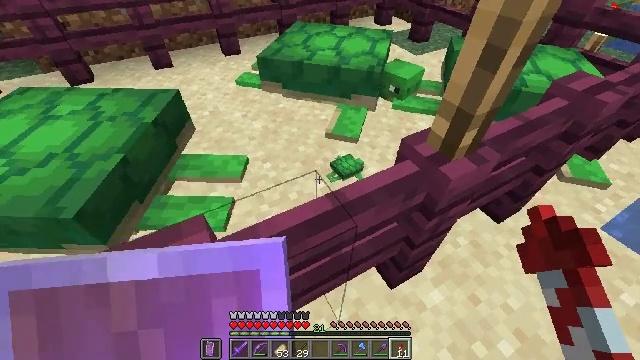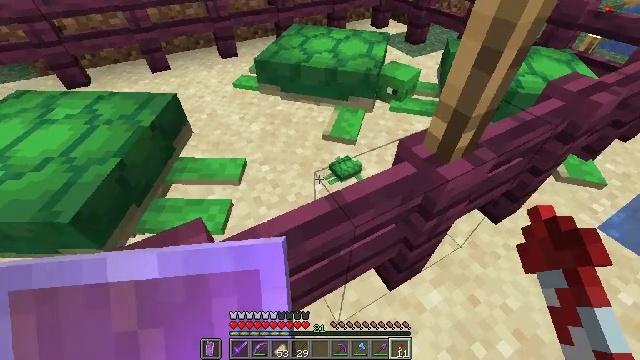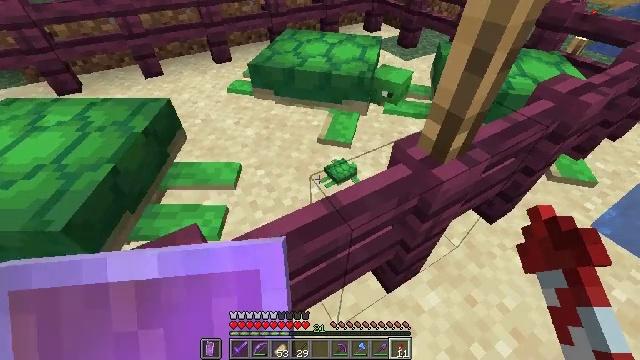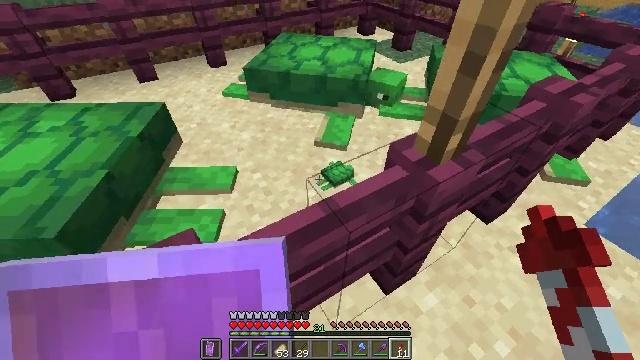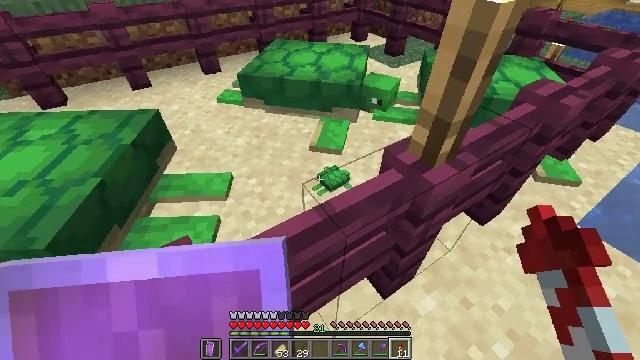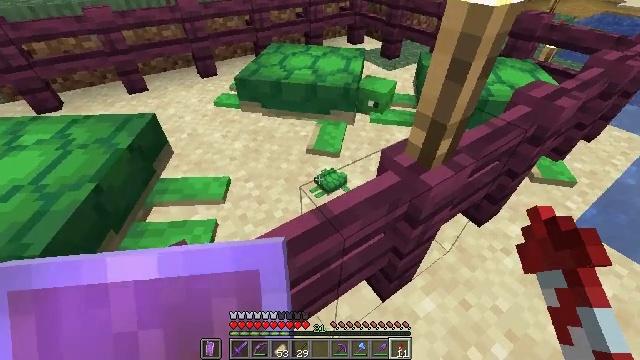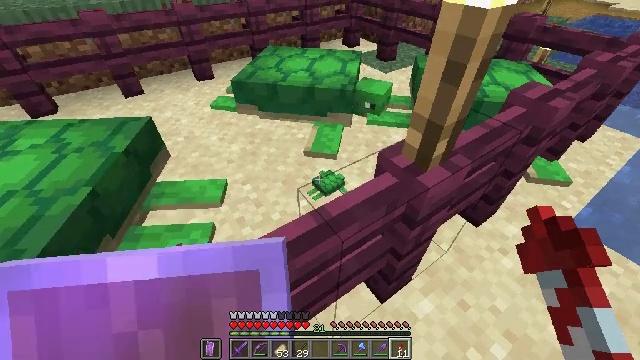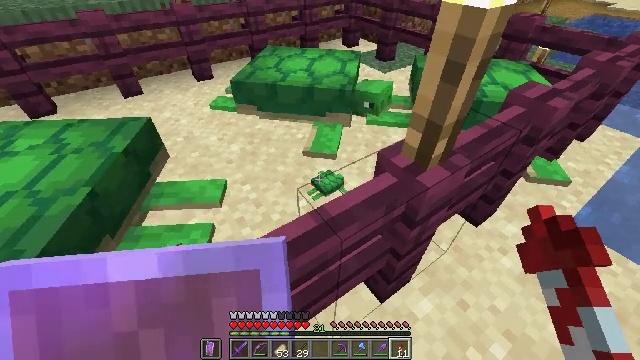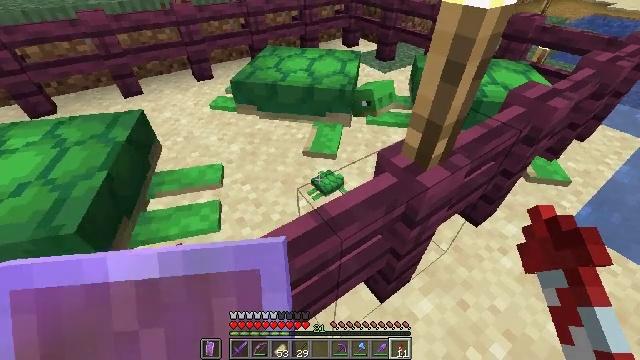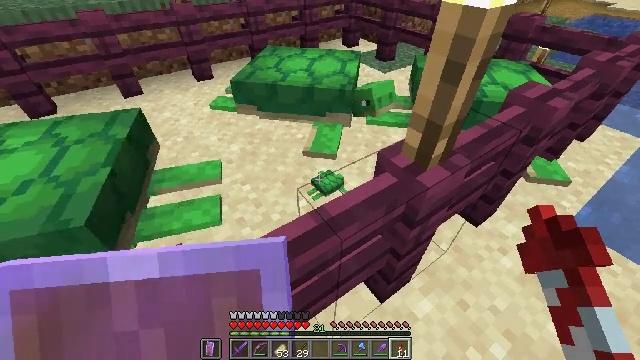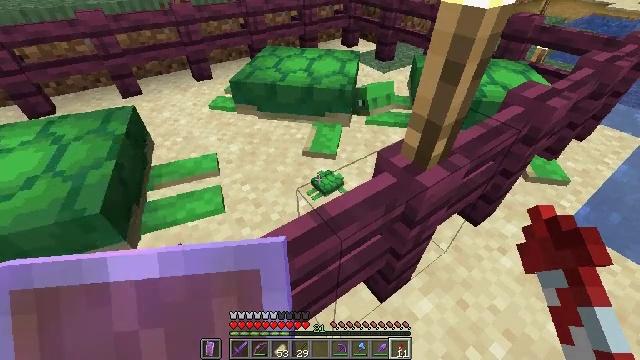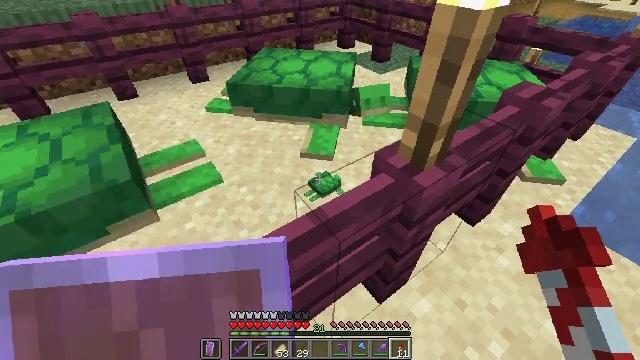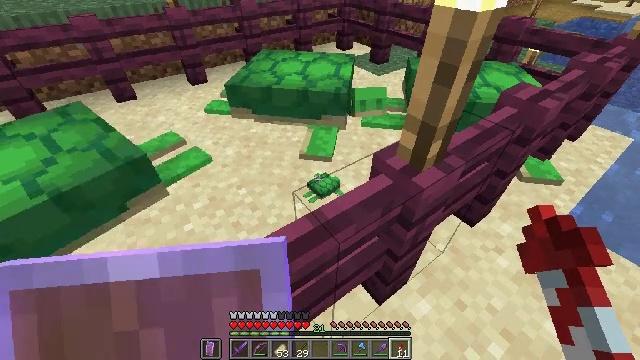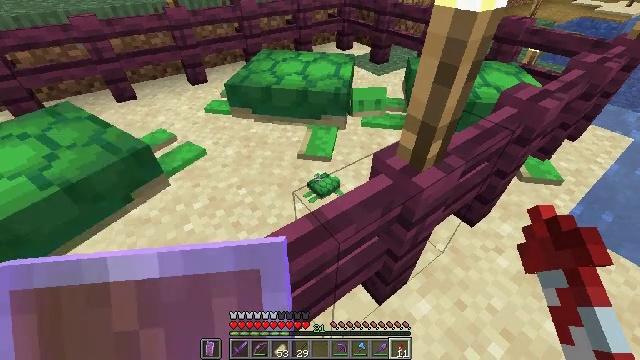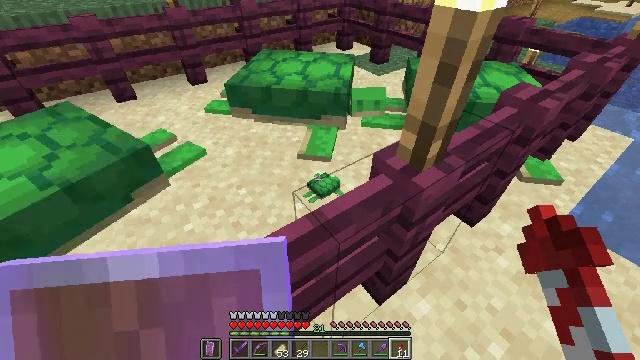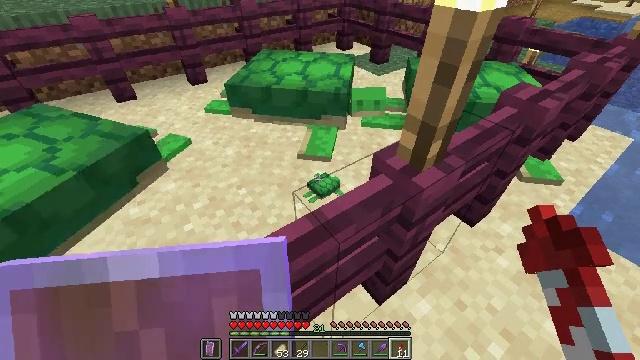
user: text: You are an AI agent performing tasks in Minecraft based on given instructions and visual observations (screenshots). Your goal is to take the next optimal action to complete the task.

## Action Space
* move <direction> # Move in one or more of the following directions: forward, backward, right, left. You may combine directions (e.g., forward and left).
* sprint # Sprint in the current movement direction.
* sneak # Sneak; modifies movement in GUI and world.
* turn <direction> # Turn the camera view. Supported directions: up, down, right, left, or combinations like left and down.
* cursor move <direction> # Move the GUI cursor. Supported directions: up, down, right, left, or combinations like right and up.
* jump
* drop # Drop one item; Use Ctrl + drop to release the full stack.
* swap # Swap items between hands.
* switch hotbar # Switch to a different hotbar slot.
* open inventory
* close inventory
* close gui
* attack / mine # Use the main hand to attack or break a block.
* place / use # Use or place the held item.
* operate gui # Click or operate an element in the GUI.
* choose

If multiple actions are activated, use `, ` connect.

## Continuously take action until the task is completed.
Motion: motion action
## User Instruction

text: Remove wheat seeds from the inventory.
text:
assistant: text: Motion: no_op
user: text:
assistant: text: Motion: turn right
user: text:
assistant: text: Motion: turn right
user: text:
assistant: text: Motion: turn right and up
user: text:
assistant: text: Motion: no_op
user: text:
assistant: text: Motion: no_op
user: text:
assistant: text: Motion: no_op
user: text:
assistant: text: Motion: no_op
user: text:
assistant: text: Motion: no_op
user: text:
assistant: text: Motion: no_op
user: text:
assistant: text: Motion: no_op
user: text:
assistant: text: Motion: no_op
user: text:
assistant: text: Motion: no_op
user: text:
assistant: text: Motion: no_op
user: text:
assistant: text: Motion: no_op
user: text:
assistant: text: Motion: no_op
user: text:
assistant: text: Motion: no_op
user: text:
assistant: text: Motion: no_op
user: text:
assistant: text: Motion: no_op
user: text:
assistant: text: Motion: no_op
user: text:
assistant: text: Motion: no_op
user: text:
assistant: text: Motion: no_op
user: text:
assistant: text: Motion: no_op
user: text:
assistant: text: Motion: no_op
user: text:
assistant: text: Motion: no_op
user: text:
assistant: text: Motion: no_op
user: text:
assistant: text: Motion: no_op
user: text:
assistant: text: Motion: no_op
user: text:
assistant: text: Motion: no_op
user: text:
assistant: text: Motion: no_op